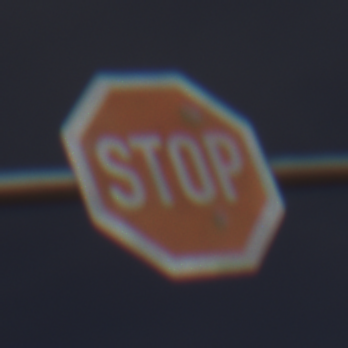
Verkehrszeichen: Stop
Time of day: MorningAfternoon
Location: Outdoor (Nature)
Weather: PartlyCloudy
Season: NotSpecified
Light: Natural